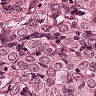
Metastatic tissue present: yes